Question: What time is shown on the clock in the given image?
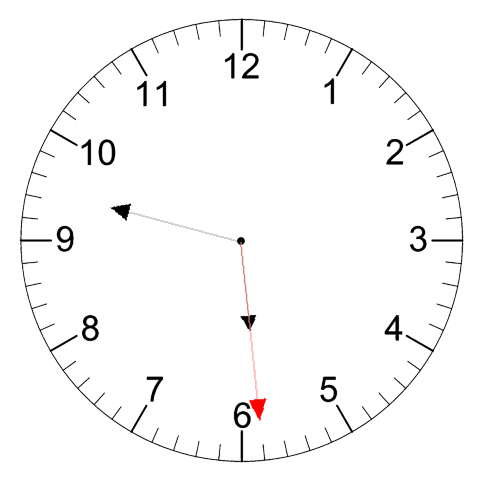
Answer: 05:47:29